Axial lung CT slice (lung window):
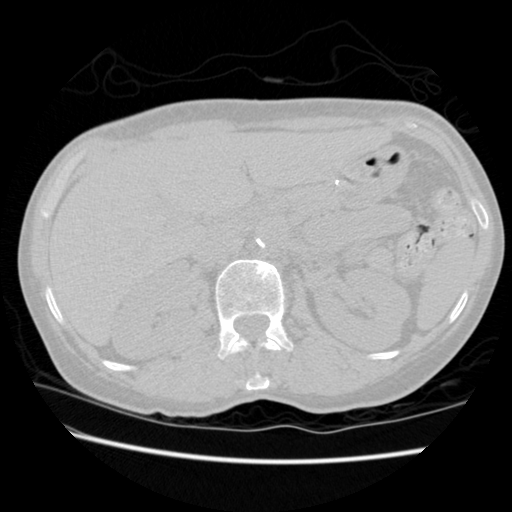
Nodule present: no